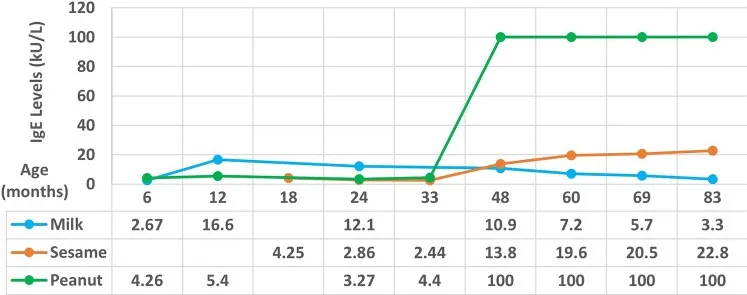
Case 1: specific IgE levels against age.
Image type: chart (chart)